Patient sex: M
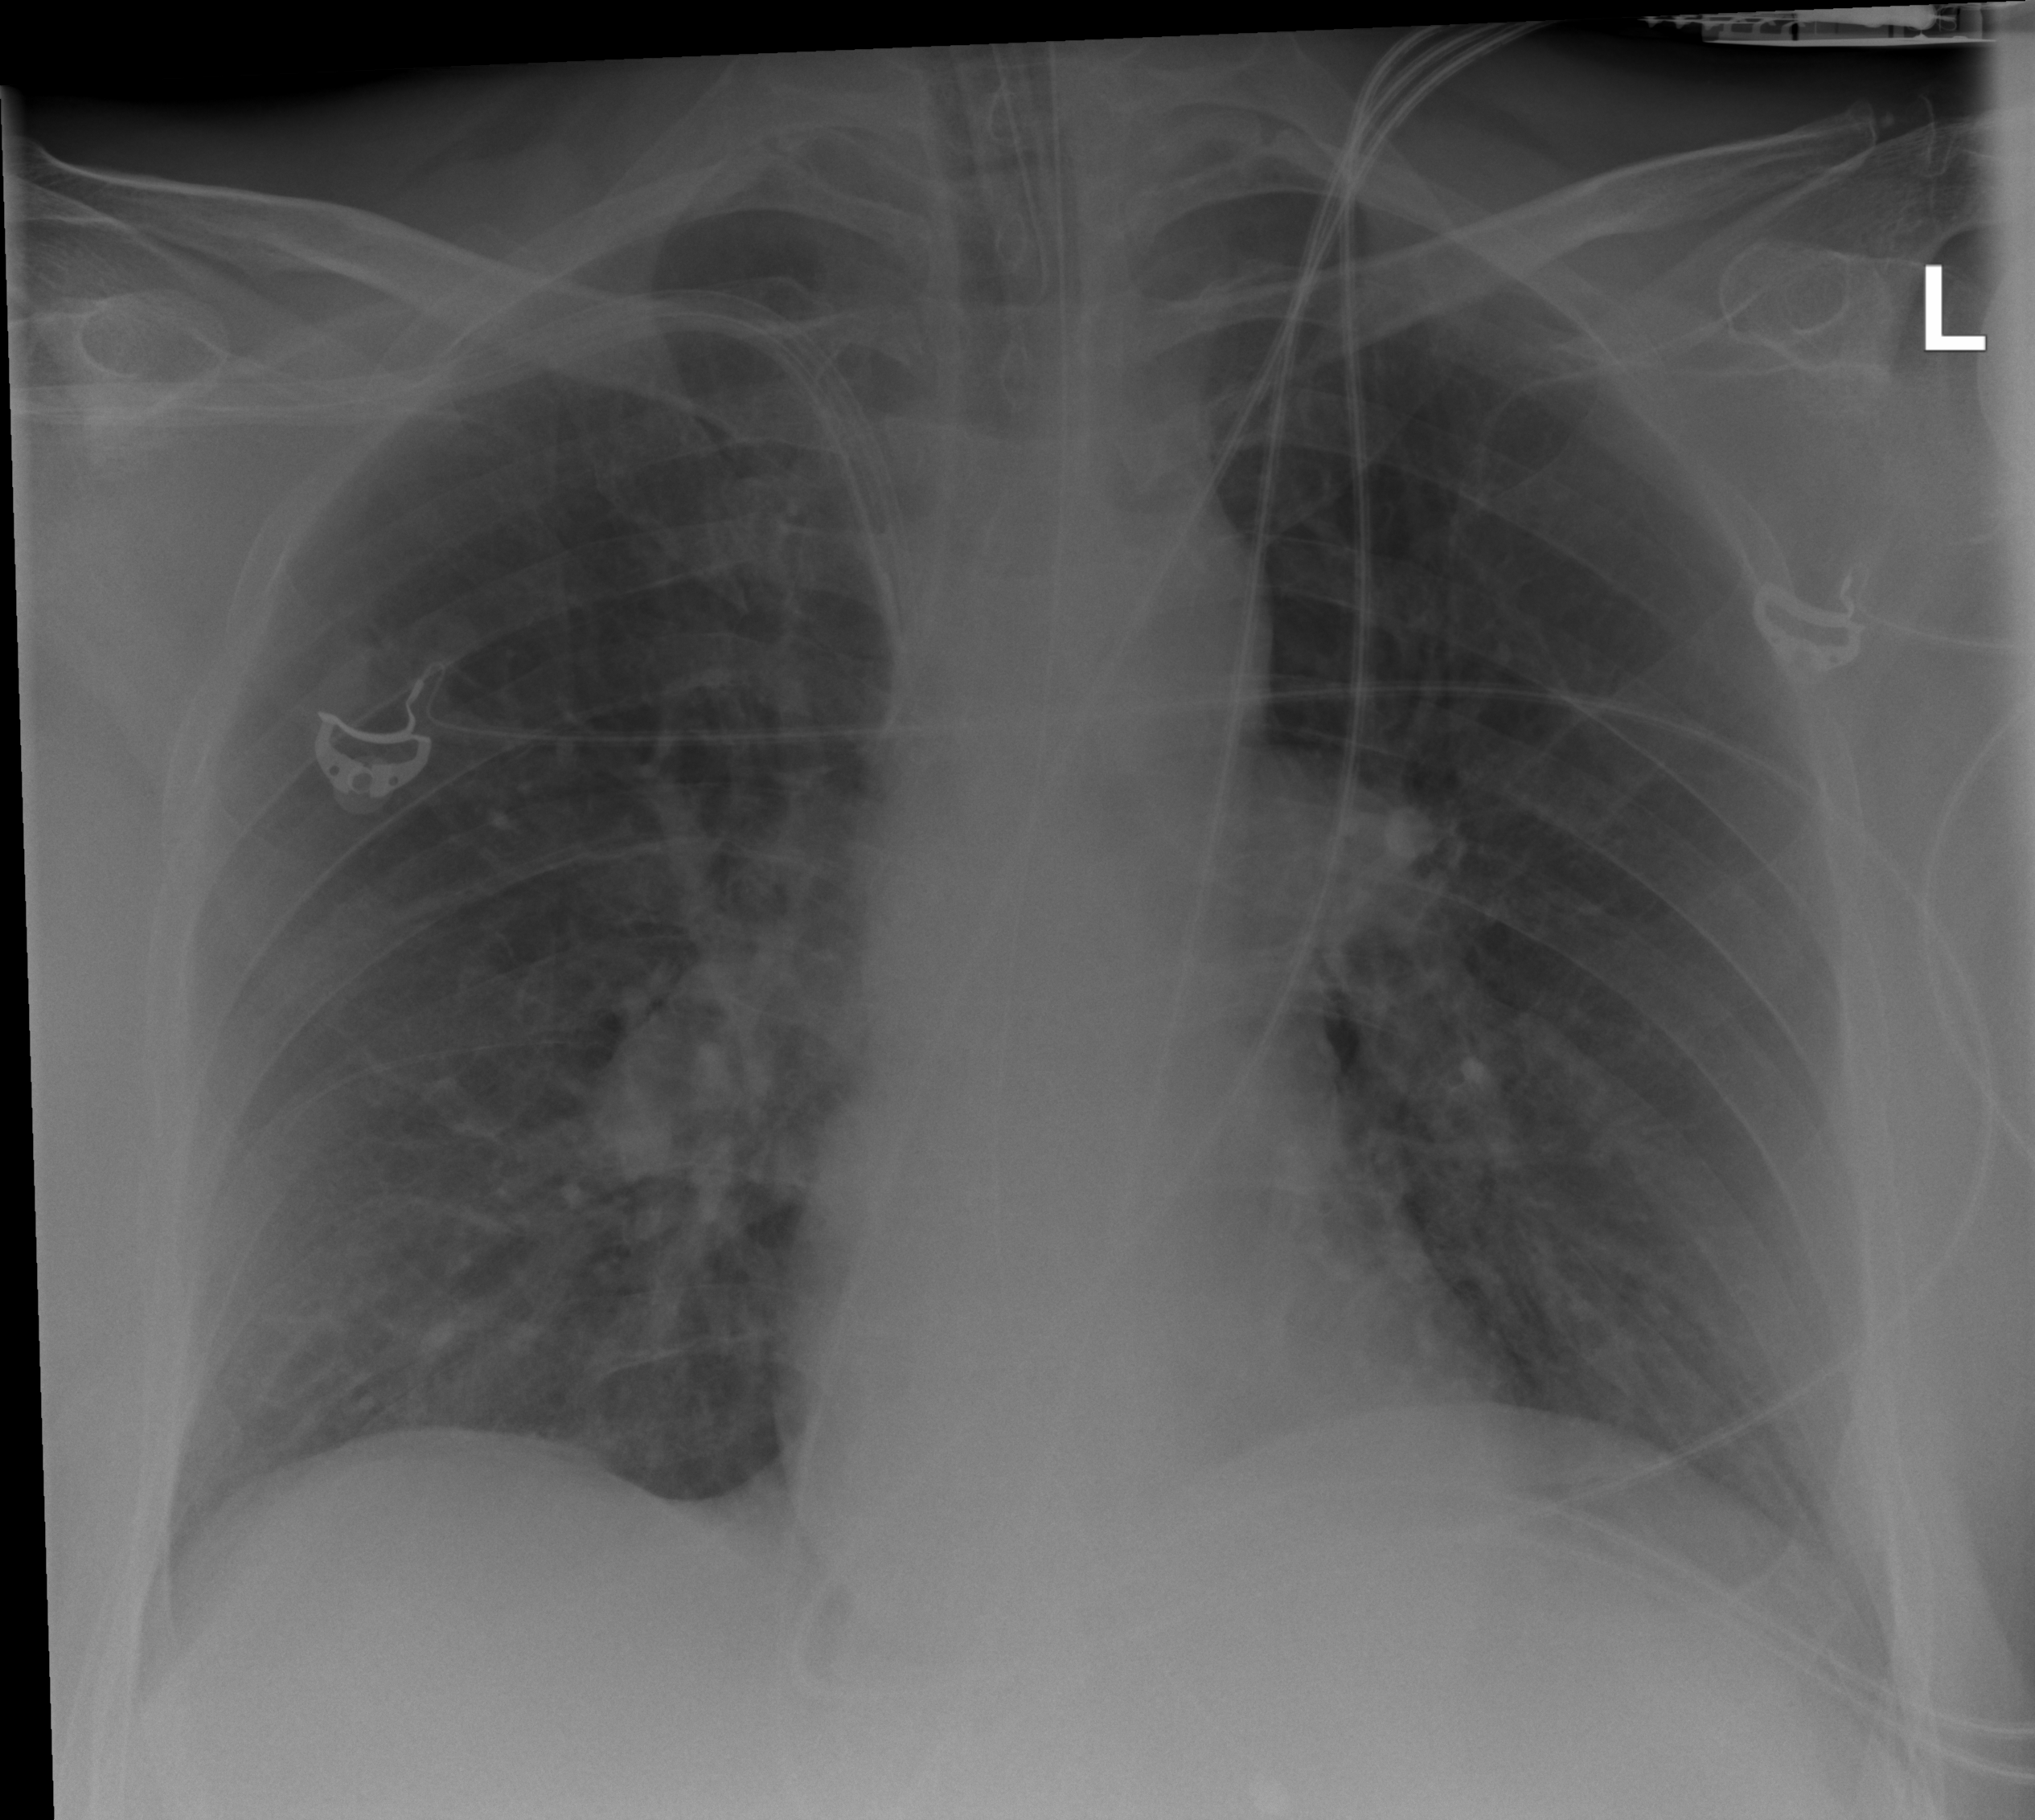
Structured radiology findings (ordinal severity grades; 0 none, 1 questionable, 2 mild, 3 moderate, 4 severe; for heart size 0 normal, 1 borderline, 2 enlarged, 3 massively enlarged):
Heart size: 0
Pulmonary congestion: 0
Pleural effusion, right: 0
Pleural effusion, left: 0
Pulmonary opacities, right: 0
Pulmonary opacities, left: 0
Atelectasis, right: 0
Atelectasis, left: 0